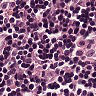
Metastatic tissue present: no